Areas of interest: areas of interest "Zhongjie Senior High School"
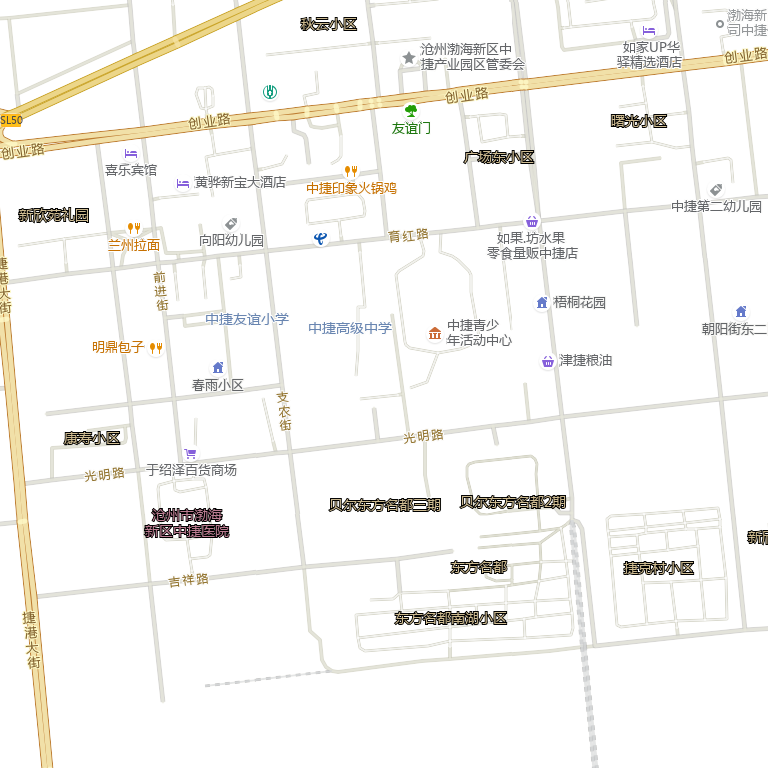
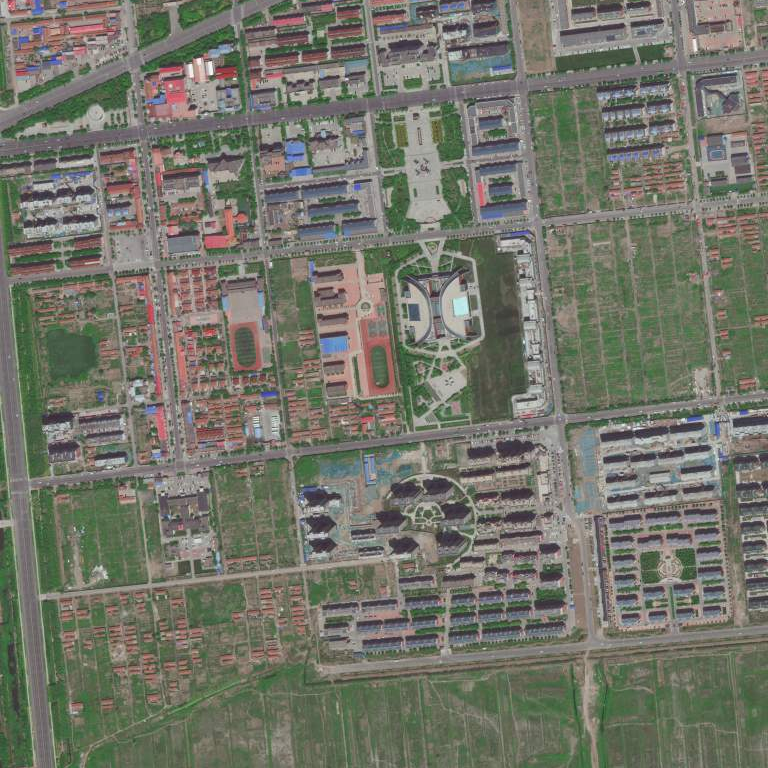